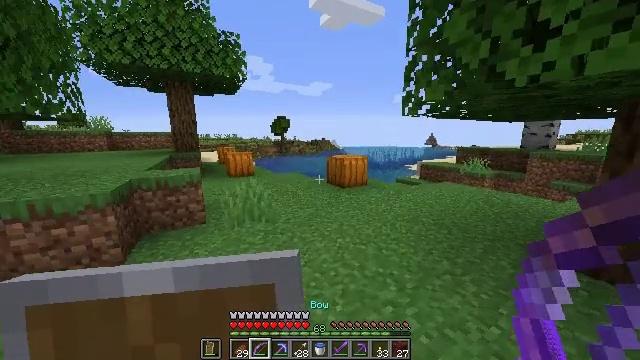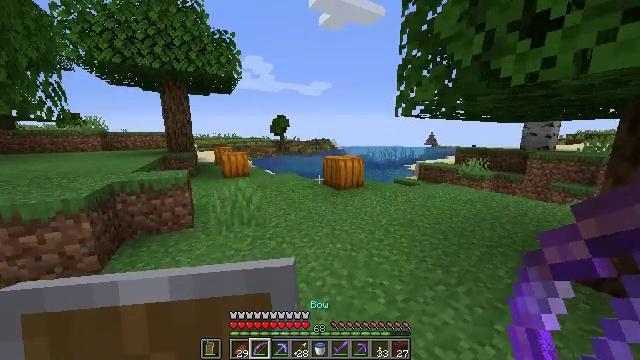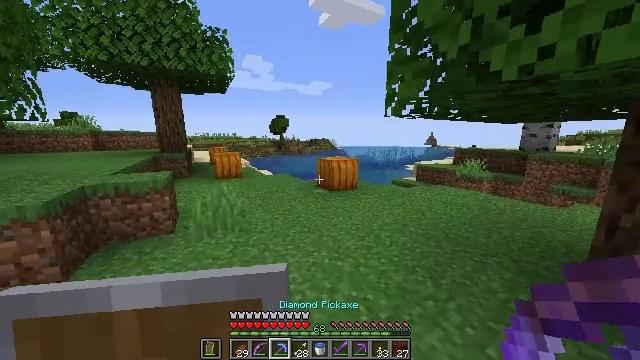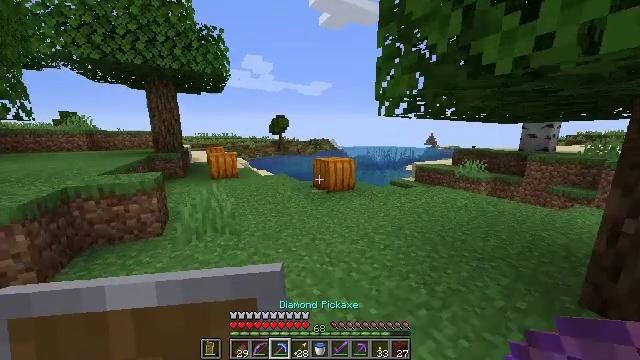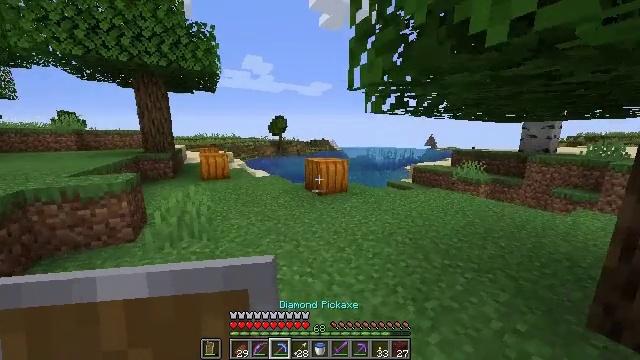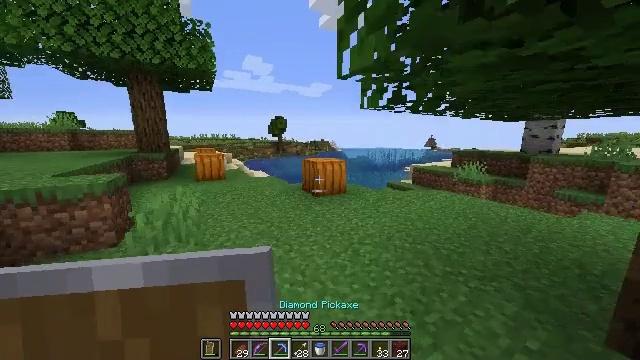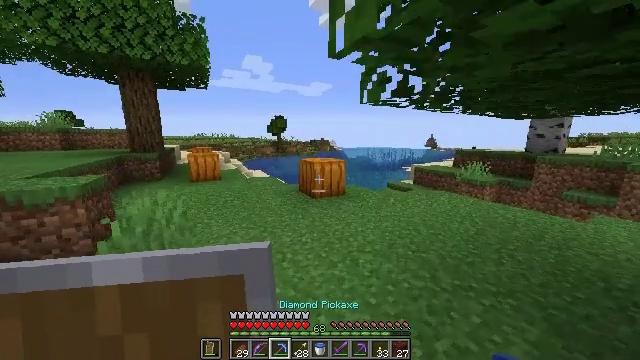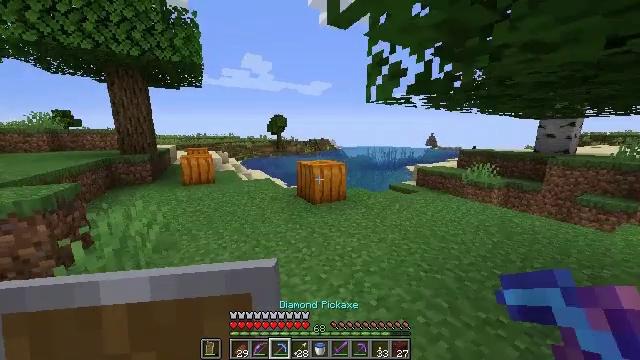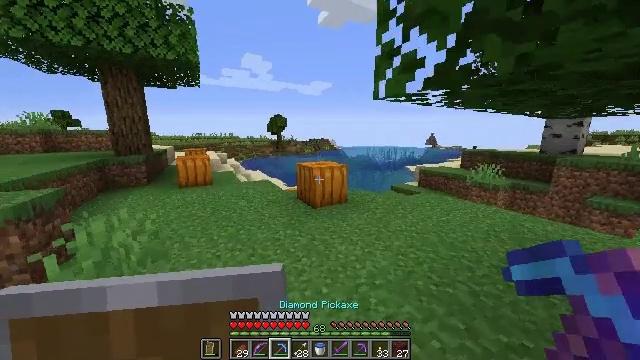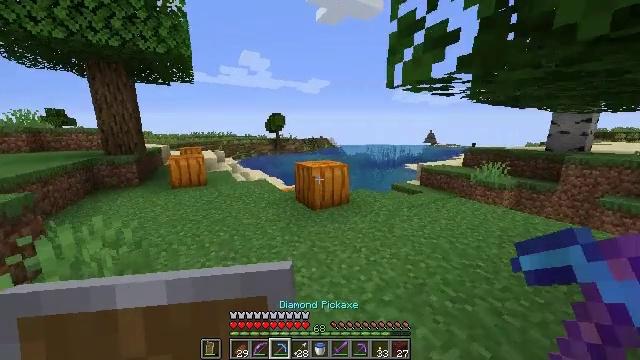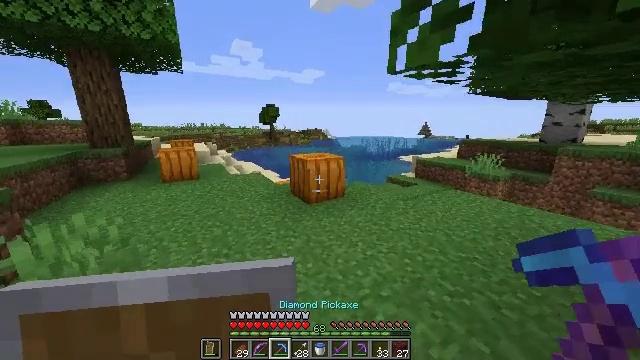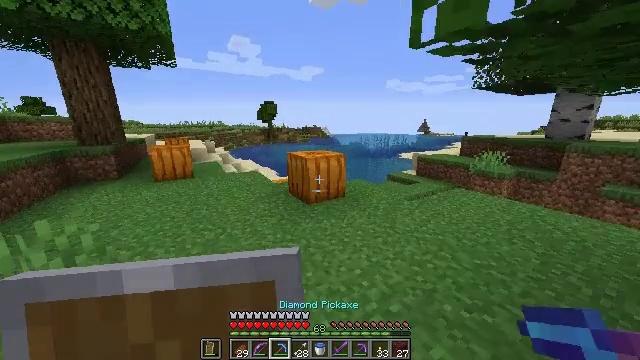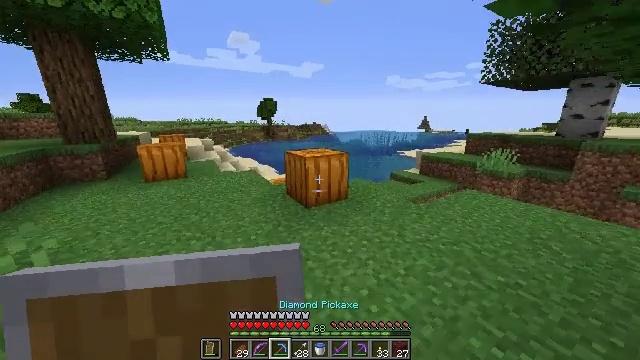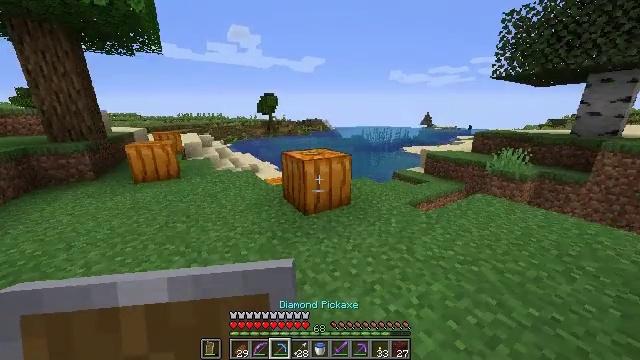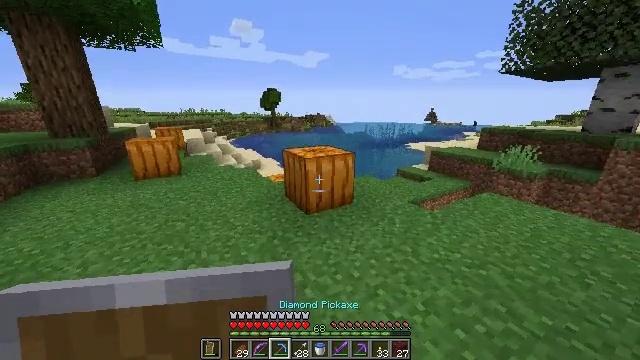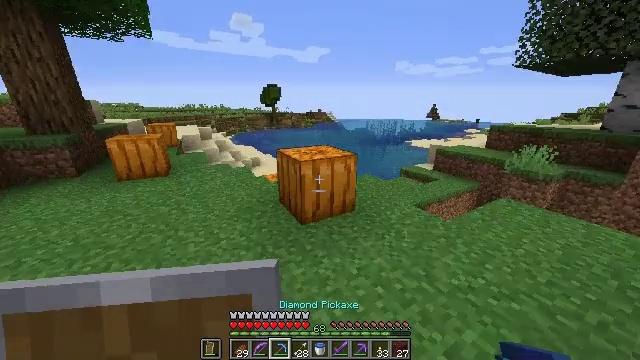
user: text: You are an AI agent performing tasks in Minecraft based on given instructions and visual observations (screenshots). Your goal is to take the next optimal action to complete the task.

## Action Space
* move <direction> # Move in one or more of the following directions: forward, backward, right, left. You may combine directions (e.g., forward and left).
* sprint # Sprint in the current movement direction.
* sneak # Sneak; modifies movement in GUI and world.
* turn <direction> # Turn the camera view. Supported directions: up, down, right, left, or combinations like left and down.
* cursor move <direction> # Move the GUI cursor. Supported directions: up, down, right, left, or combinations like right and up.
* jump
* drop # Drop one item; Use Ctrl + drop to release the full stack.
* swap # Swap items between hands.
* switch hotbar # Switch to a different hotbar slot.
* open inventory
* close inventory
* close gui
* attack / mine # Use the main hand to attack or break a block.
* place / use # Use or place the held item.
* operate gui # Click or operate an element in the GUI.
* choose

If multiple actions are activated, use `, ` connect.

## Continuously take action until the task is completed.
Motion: motion action
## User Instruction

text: Collect the pumpkin by holding left button.
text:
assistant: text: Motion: move forward and move right
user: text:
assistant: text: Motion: move forward and move right
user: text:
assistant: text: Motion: move forward and move right
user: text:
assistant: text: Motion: move forward
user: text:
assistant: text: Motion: move forward
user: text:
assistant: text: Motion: move forward
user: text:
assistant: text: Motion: move forward
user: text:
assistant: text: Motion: move forward
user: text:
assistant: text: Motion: move forward
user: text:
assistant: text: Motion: move forward, turn right and down
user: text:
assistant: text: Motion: move forward
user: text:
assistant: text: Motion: move forward
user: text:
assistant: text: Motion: move forward
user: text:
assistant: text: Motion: move forward, turn down
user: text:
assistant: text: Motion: move forward, turn down
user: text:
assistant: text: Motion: move forward, turn down
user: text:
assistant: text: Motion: move forward, turn left and down
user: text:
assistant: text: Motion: move forward, turn down
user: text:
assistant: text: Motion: move forward, turn down
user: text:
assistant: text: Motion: turn down
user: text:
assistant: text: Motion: turn down
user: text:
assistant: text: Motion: attack / mine
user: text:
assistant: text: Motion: attack / mine
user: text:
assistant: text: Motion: attack / mine
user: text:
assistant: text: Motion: attack / mine
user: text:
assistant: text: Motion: attack / mine
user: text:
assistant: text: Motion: attack / mine
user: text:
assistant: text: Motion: attack / mine
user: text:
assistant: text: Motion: attack / mine
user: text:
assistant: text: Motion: attack / mine